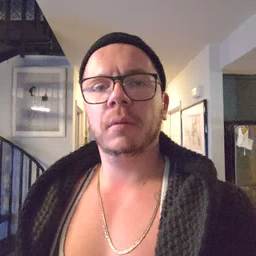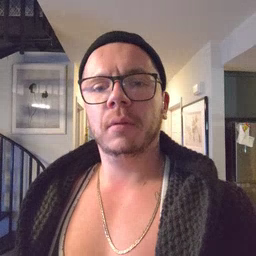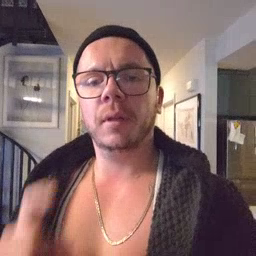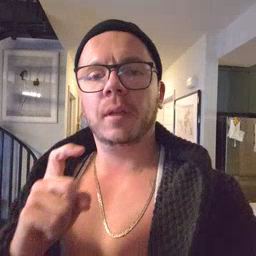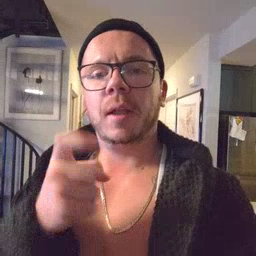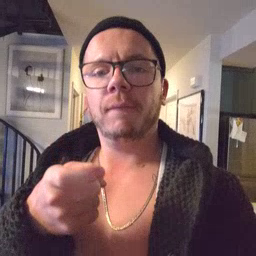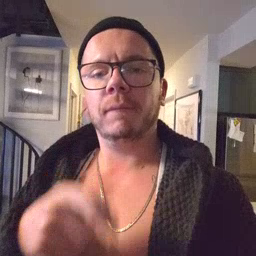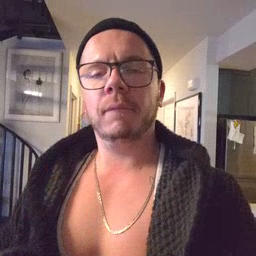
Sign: gift